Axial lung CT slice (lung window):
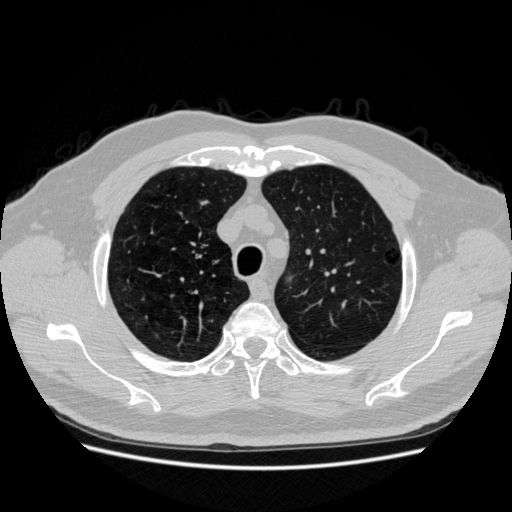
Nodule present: no